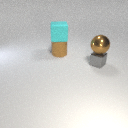
large brown rubber cylinder behind small gray metal cube